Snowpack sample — Loveland Pass, Silver Plume, Colorado, USA (2/11/26, 12:00 PM MST)
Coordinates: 39.663, -105.886
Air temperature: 35 °F
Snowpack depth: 82 cm
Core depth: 10 cm
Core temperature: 15.8 °F
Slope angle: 13°, slope face: 12°
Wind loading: high
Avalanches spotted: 1
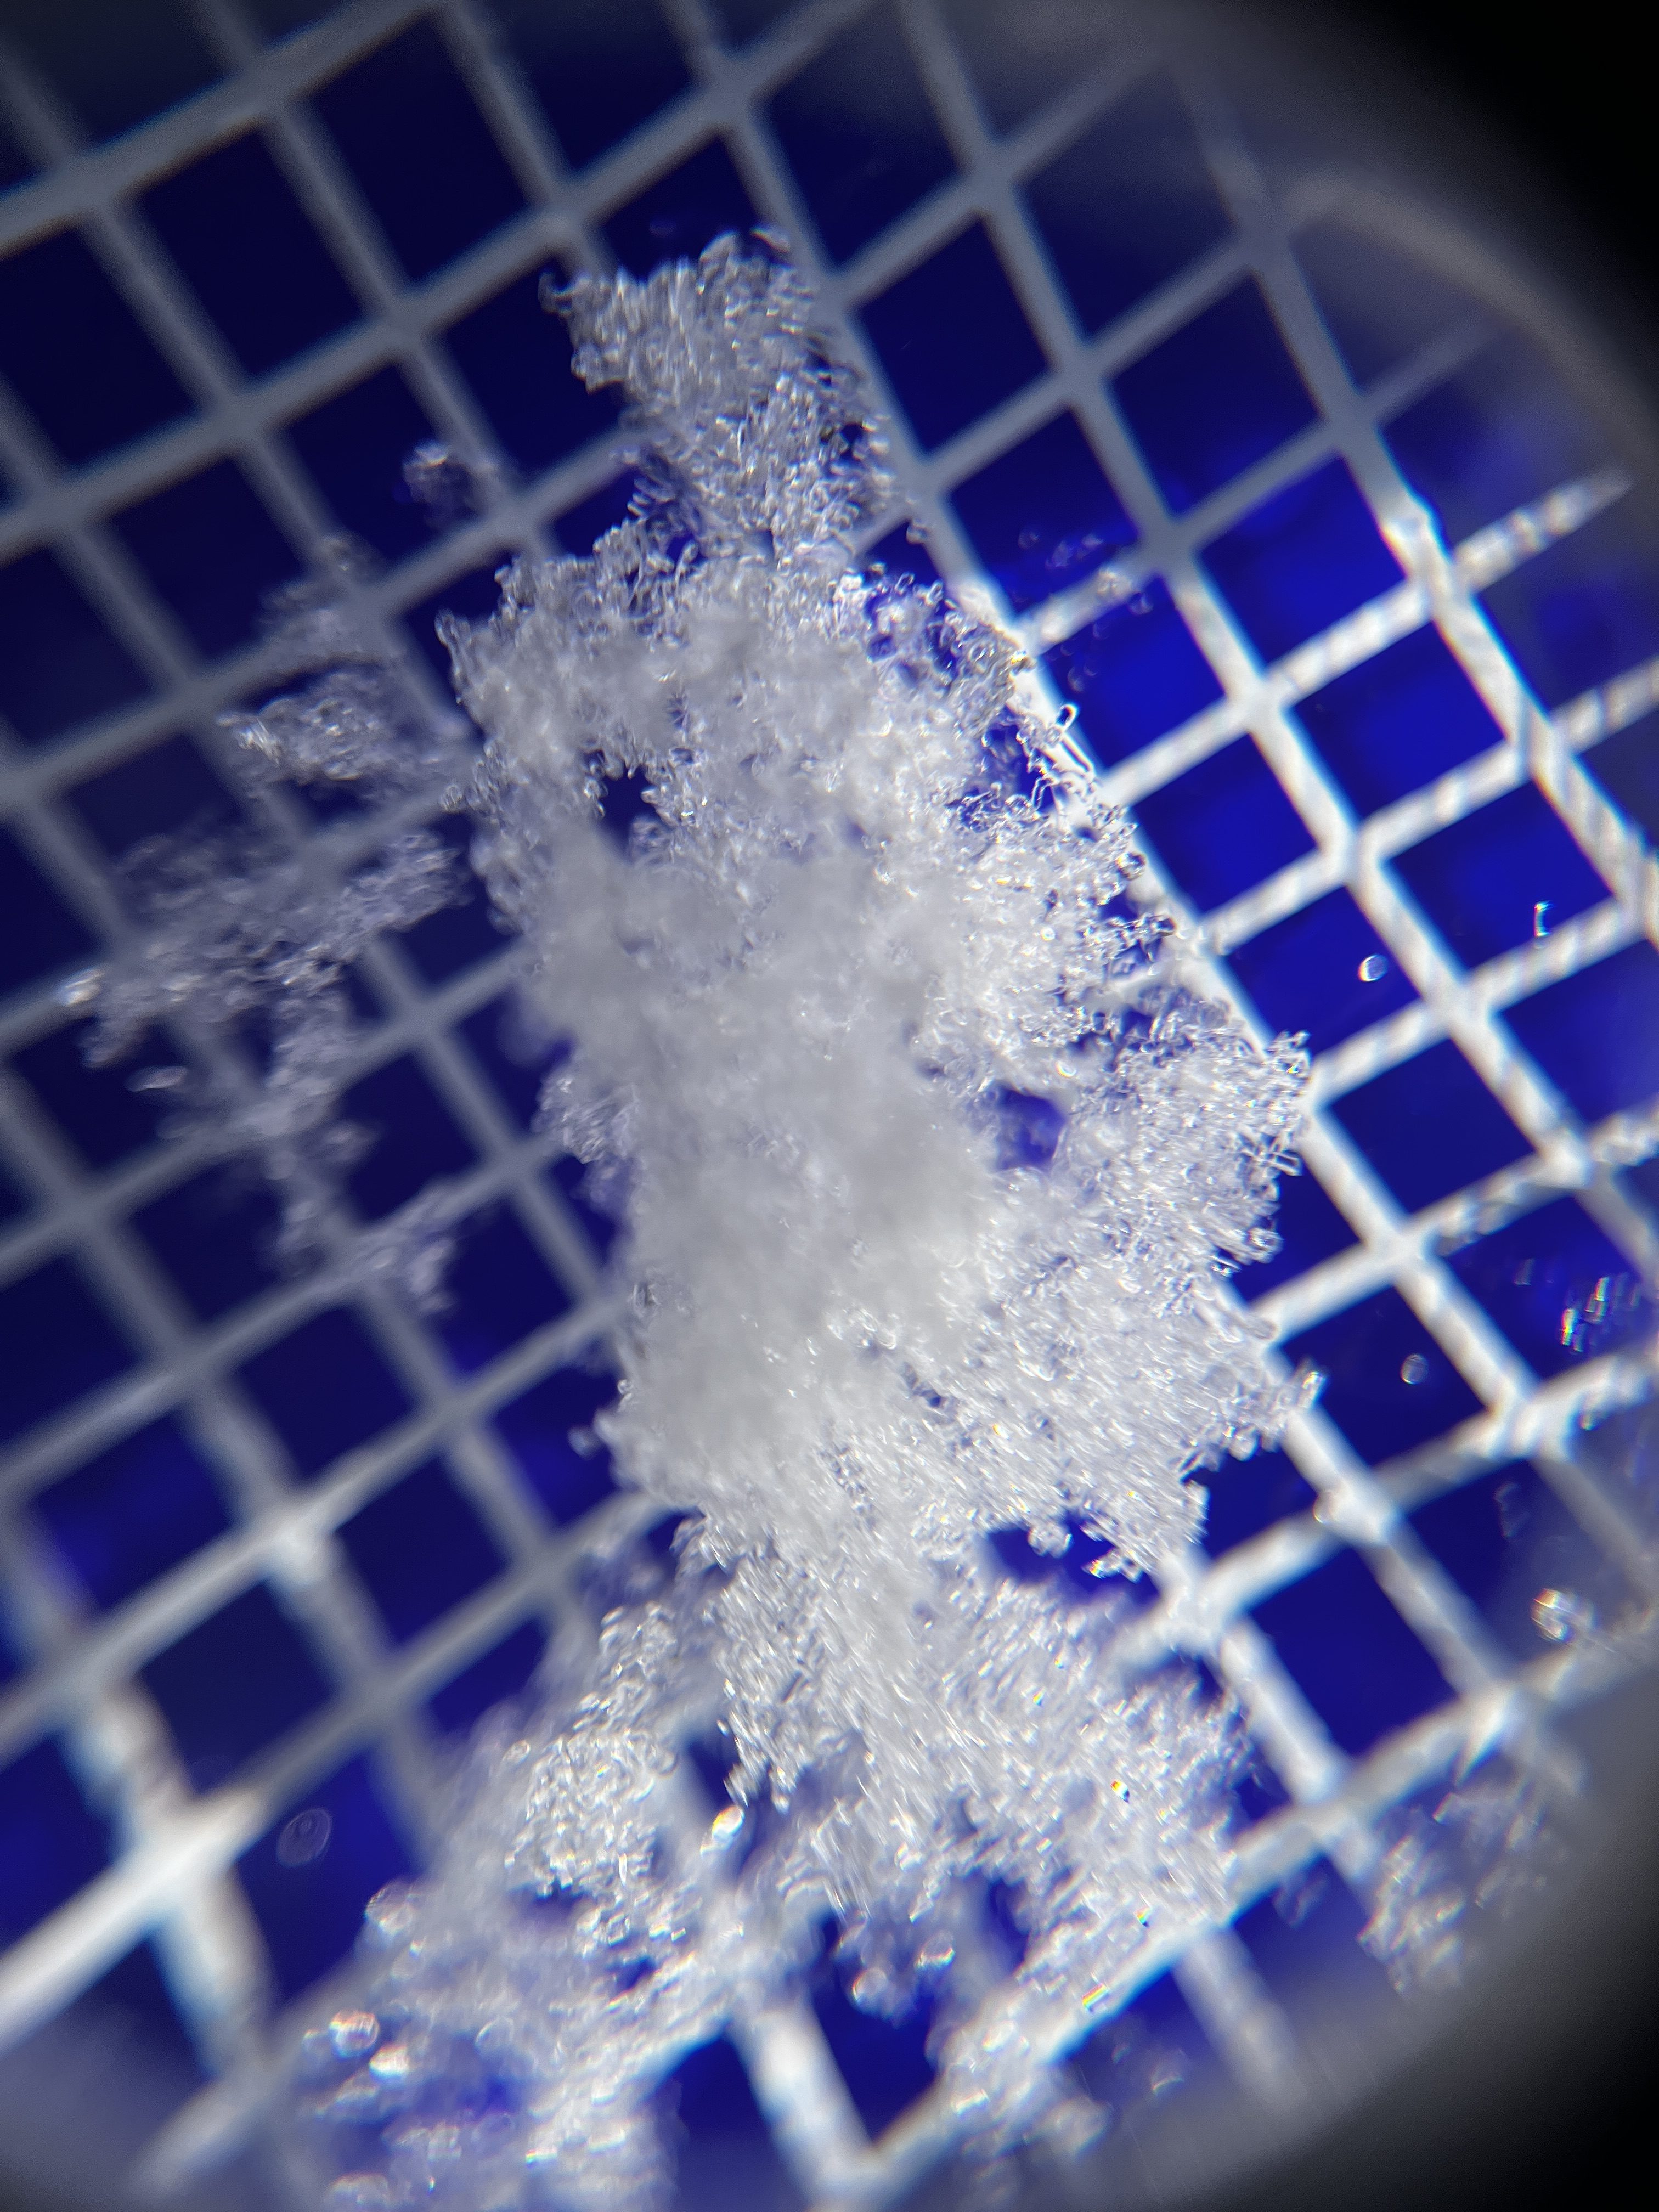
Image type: magnified_profile
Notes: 1 small avalanche spotted on the north side of the bowl, lots of wind loading